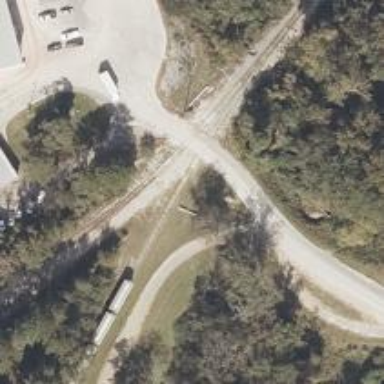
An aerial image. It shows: Railway spur junction.